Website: bh-photo
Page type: order-tracking
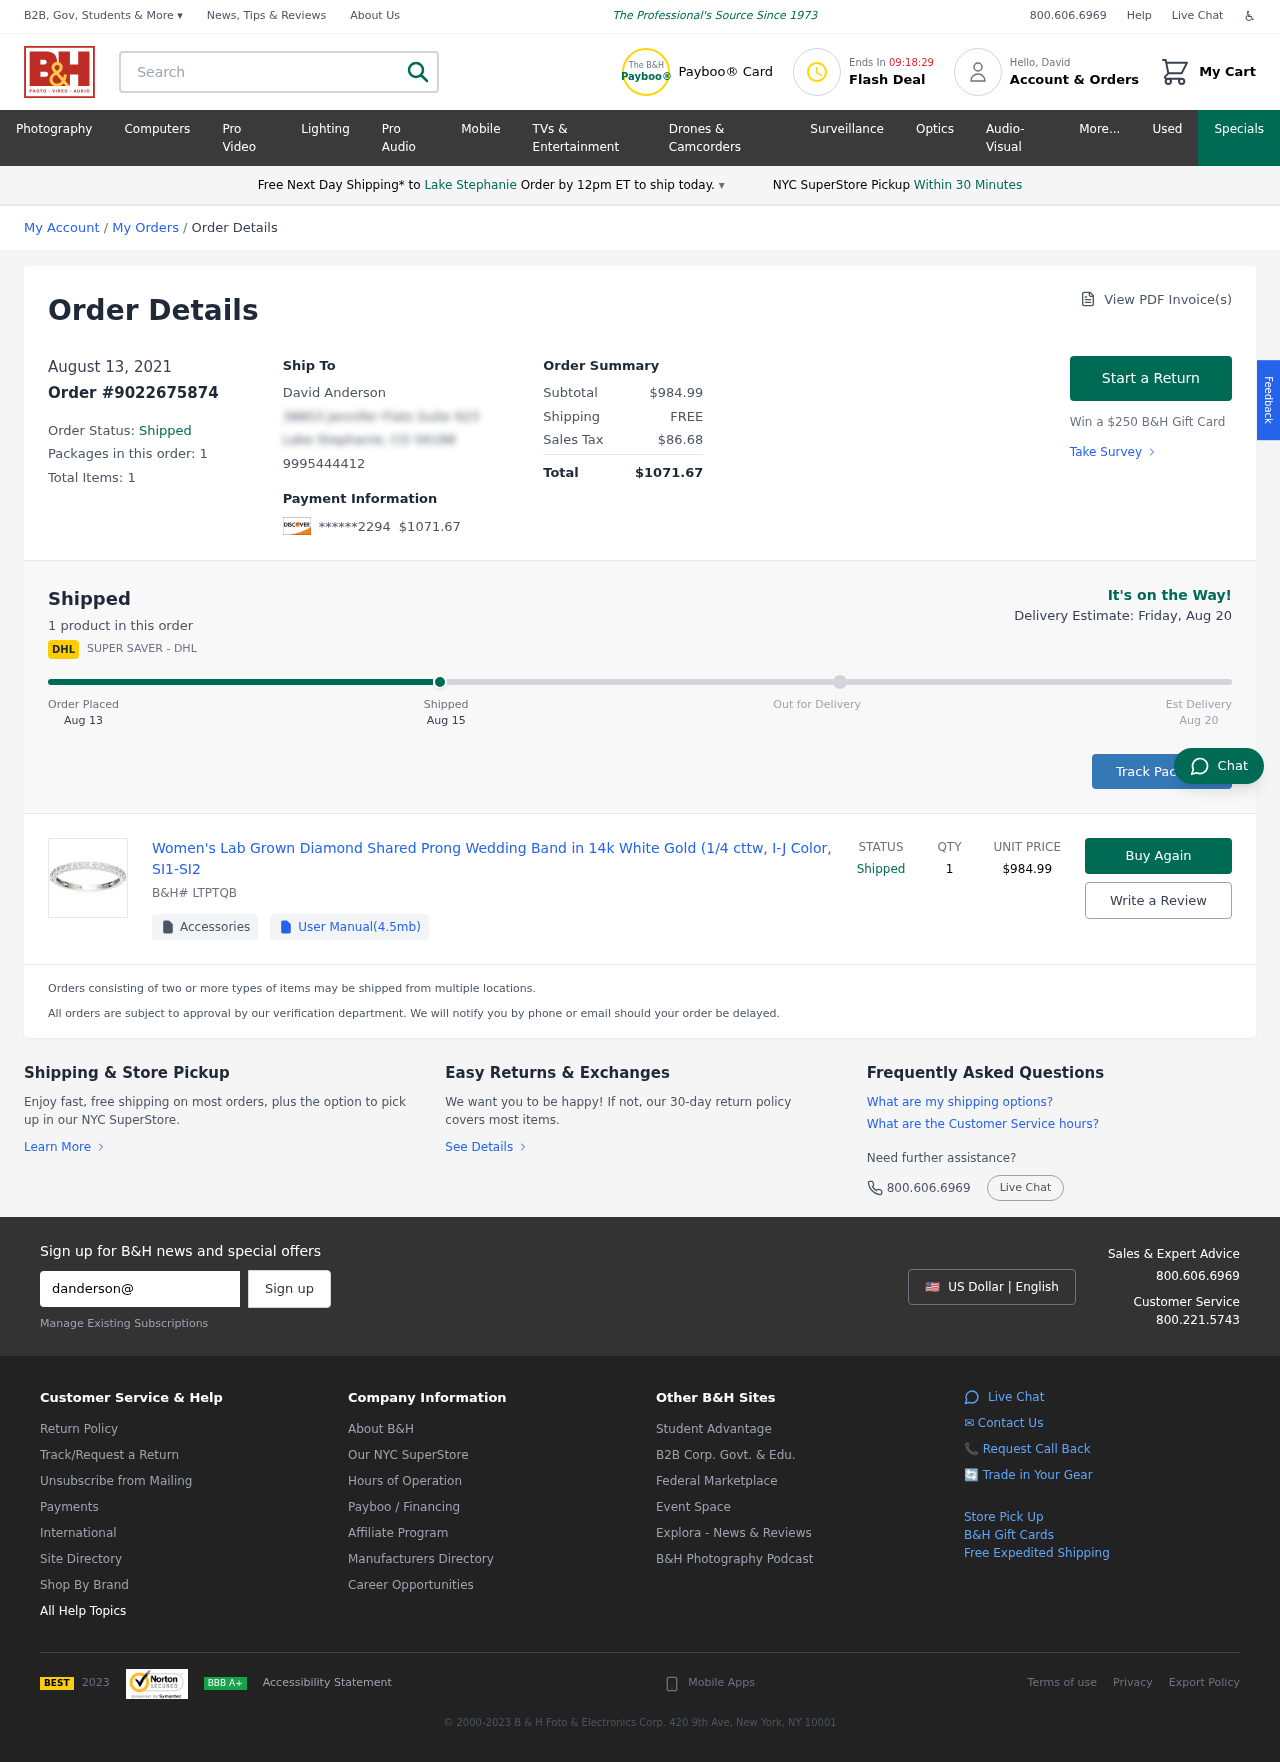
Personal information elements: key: PII_CARD_LAST4
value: ******2294
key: PII_CITY
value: Lake Stephanie
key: PII_EMAIL
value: danderson@hotmail.com
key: PII_FIRSTNAME
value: David
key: PII_FULLNAME
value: David Anderson
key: PII_PHONE
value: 9995444412
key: PII_STREET
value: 38853 Jennifer Flats Suite 923
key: PII_CITY_STATE_ZIP
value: Lake Stephanie, CO 56188
Product elements: key: PRODUCT1_NAME
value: Women's Lab Grown Diamond Shared Prong Wedding Band in 14k White Gold (1/4 cttw, I-J Color, SI1-SI2
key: PRODUCT1_PRICE
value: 984.99
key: PRODUCT1_QUANTITY
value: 1
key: PRODUCT1_SKU
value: LTPTQB
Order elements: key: ORDER_DATE
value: Aug 13
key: ORDER_DATE
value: August 13, 2021
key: ORDER_ID
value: Order #9022675874
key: ORDER_NUM_PACKAGES
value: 1
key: ORDER_NUM_ITEMS
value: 1
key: ORDER_NUM_ITEMS
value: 1 product
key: ORDER_TOTAL
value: $1071.67
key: ORDER_SUBTOTAL
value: $984.99
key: ORDER_SHIPPING_COST
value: FREE
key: ORDER_TAX
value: $86.68
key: ORDER_DELIVERY_DATE
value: Aug 20
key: ORDER_DELIVERY_DATE
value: Delivery Estimate: Friday, Aug 20
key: ORDER_SHIPPING_DATE
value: Aug 15
Search elements: key: HEADER_SEARCH
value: Search